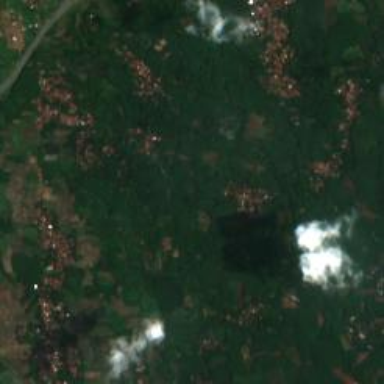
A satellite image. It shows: Village area.